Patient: sex M, age 60
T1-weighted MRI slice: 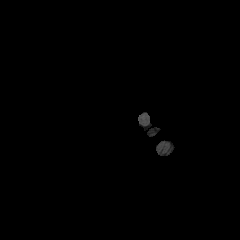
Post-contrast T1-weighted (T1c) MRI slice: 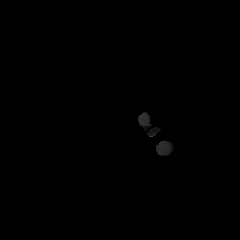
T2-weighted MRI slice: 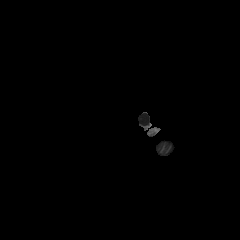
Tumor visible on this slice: no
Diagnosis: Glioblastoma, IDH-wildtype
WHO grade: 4